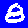
Digit: 8